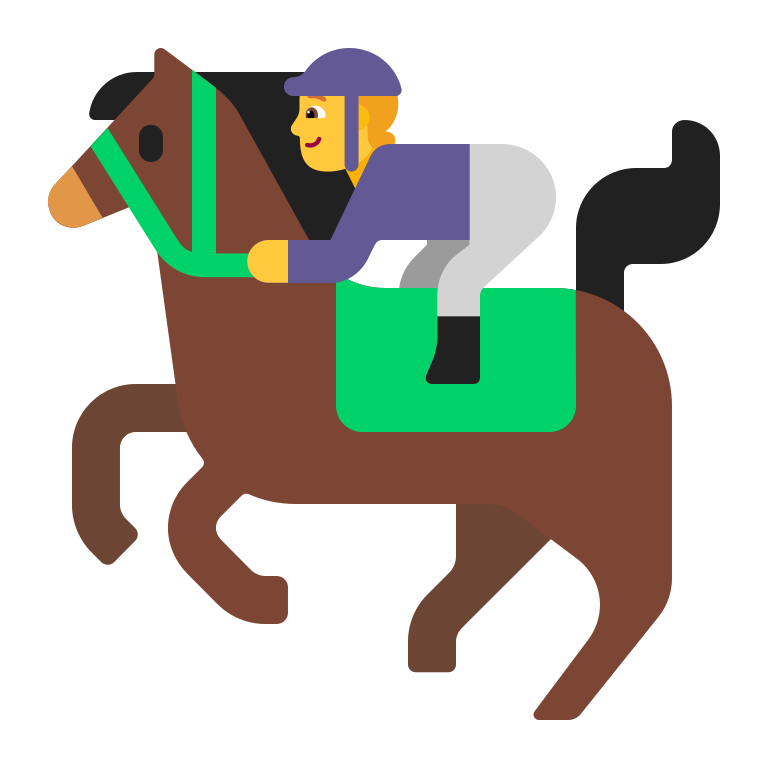
horse racing flat default